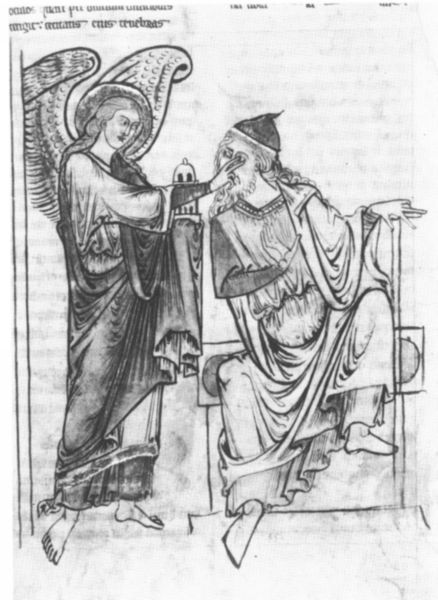
Titel: Bestiarium und andere Texte
Institution: Cambridge, University Library
Schlagwörter: flügel, hand, mann, kirchturm, sitzen, fenster, finger, hut, stuhl, blick, gebäude, bart, mütze, augen, falten, gesicht, mensch, stehen, ärmel, auge, gewand, haare, turm, engel, füße, thron, zehen, text, mittelalter, segen, segnen, heiliger, sechs, heilig, buchmalerei, nikolaus, erteilen, sechszehen